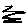
Label: zigzag